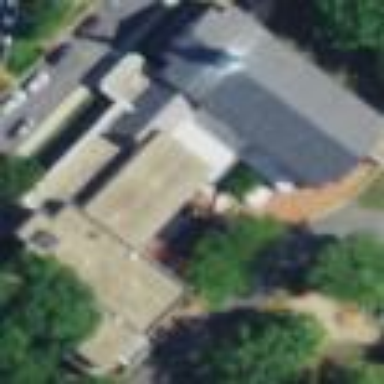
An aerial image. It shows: Building that is place of worship.